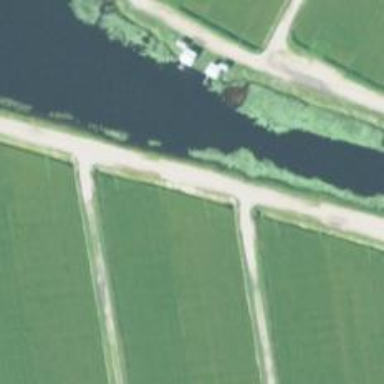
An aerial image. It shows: Canal.